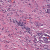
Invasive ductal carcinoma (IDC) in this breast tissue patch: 1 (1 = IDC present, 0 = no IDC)